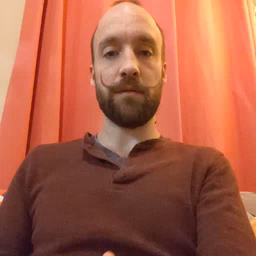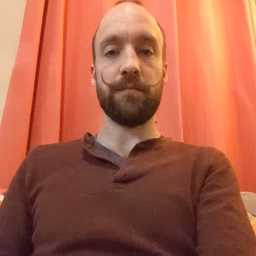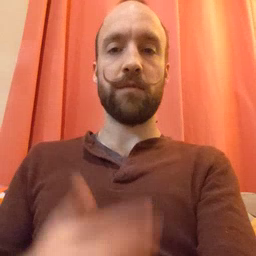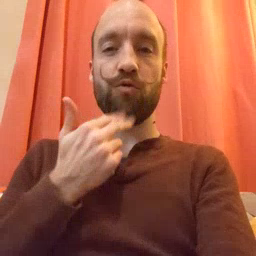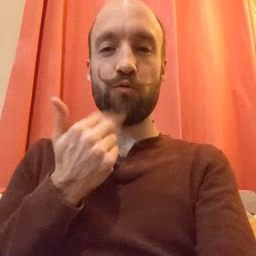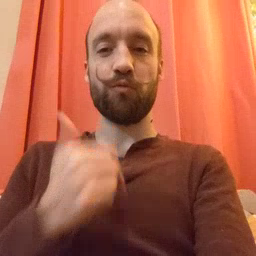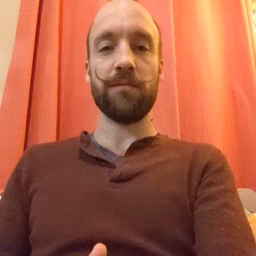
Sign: cute